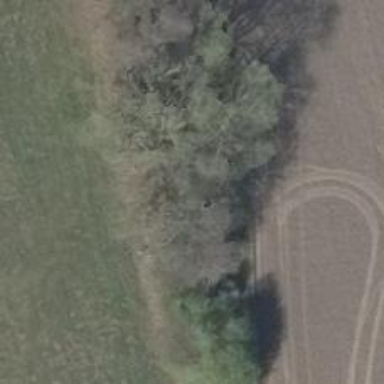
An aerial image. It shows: Row of deciduous broadleaved trees.